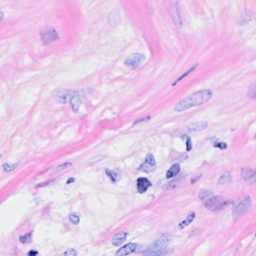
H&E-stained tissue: Breast